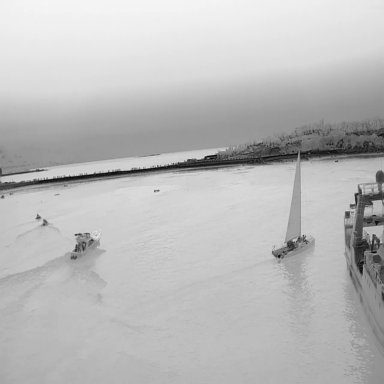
There are five objects shown in the infrared image, including a sailboat, three canoes, and a container_ship.